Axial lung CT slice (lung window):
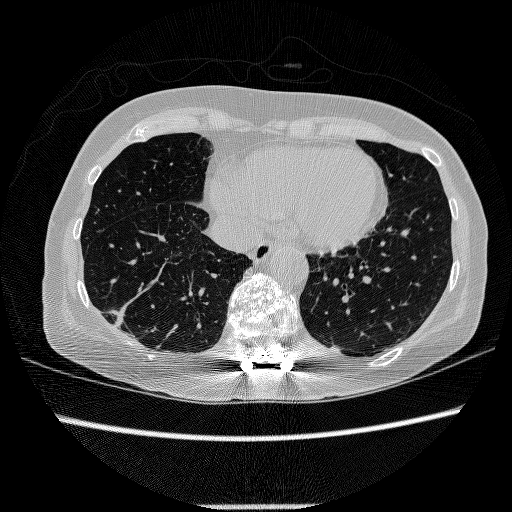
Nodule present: no